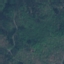
Land use / land cover class: Forest